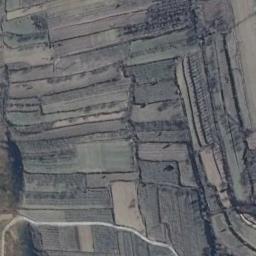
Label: terrace